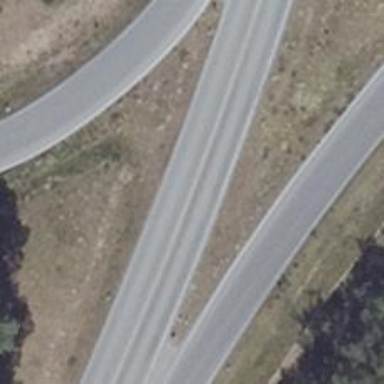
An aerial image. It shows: Asphalt trunk motorway.